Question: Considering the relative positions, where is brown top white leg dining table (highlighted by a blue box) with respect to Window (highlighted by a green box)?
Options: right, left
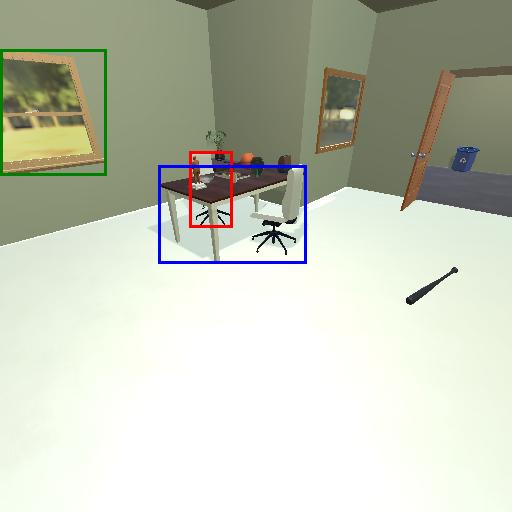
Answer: right